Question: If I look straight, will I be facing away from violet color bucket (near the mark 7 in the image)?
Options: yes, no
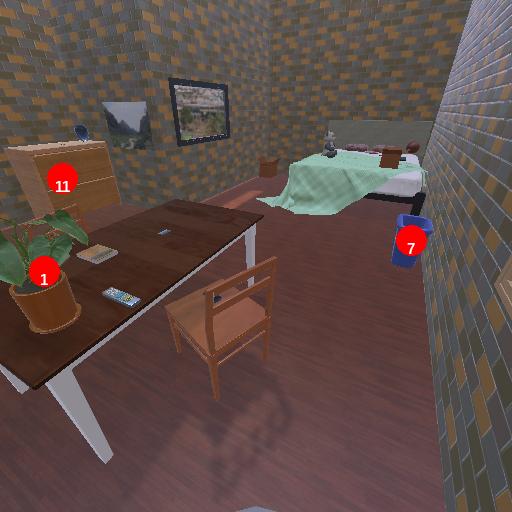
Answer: yes